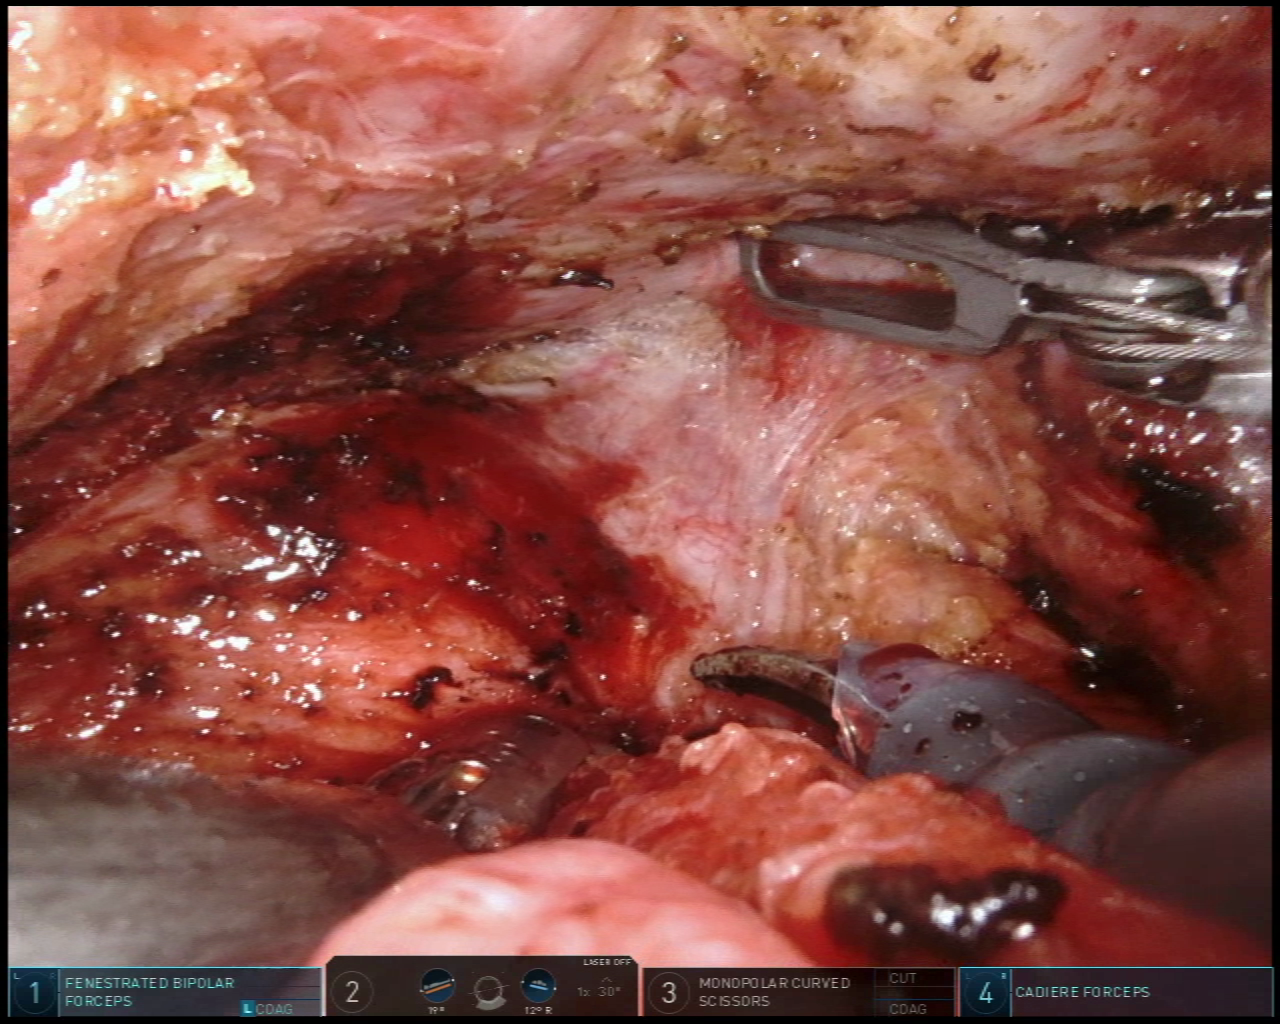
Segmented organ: vesicular_glands
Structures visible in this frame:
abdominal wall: no
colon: no
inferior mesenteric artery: no
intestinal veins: no
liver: no
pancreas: no
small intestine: no
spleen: no
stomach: no
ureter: no
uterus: no
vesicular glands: yes